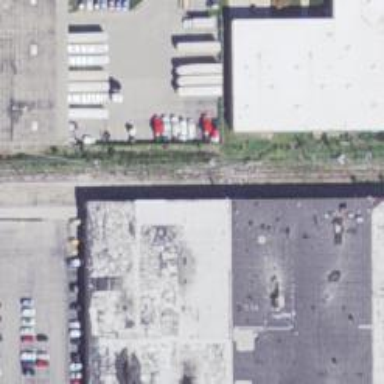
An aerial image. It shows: Rail spur service.